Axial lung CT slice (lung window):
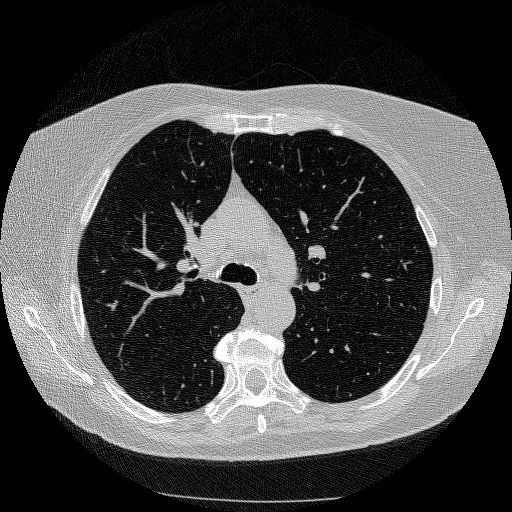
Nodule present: no